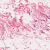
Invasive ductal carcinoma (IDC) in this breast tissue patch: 0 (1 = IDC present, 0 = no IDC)